Milling tool wear sample.
Tool blade image: 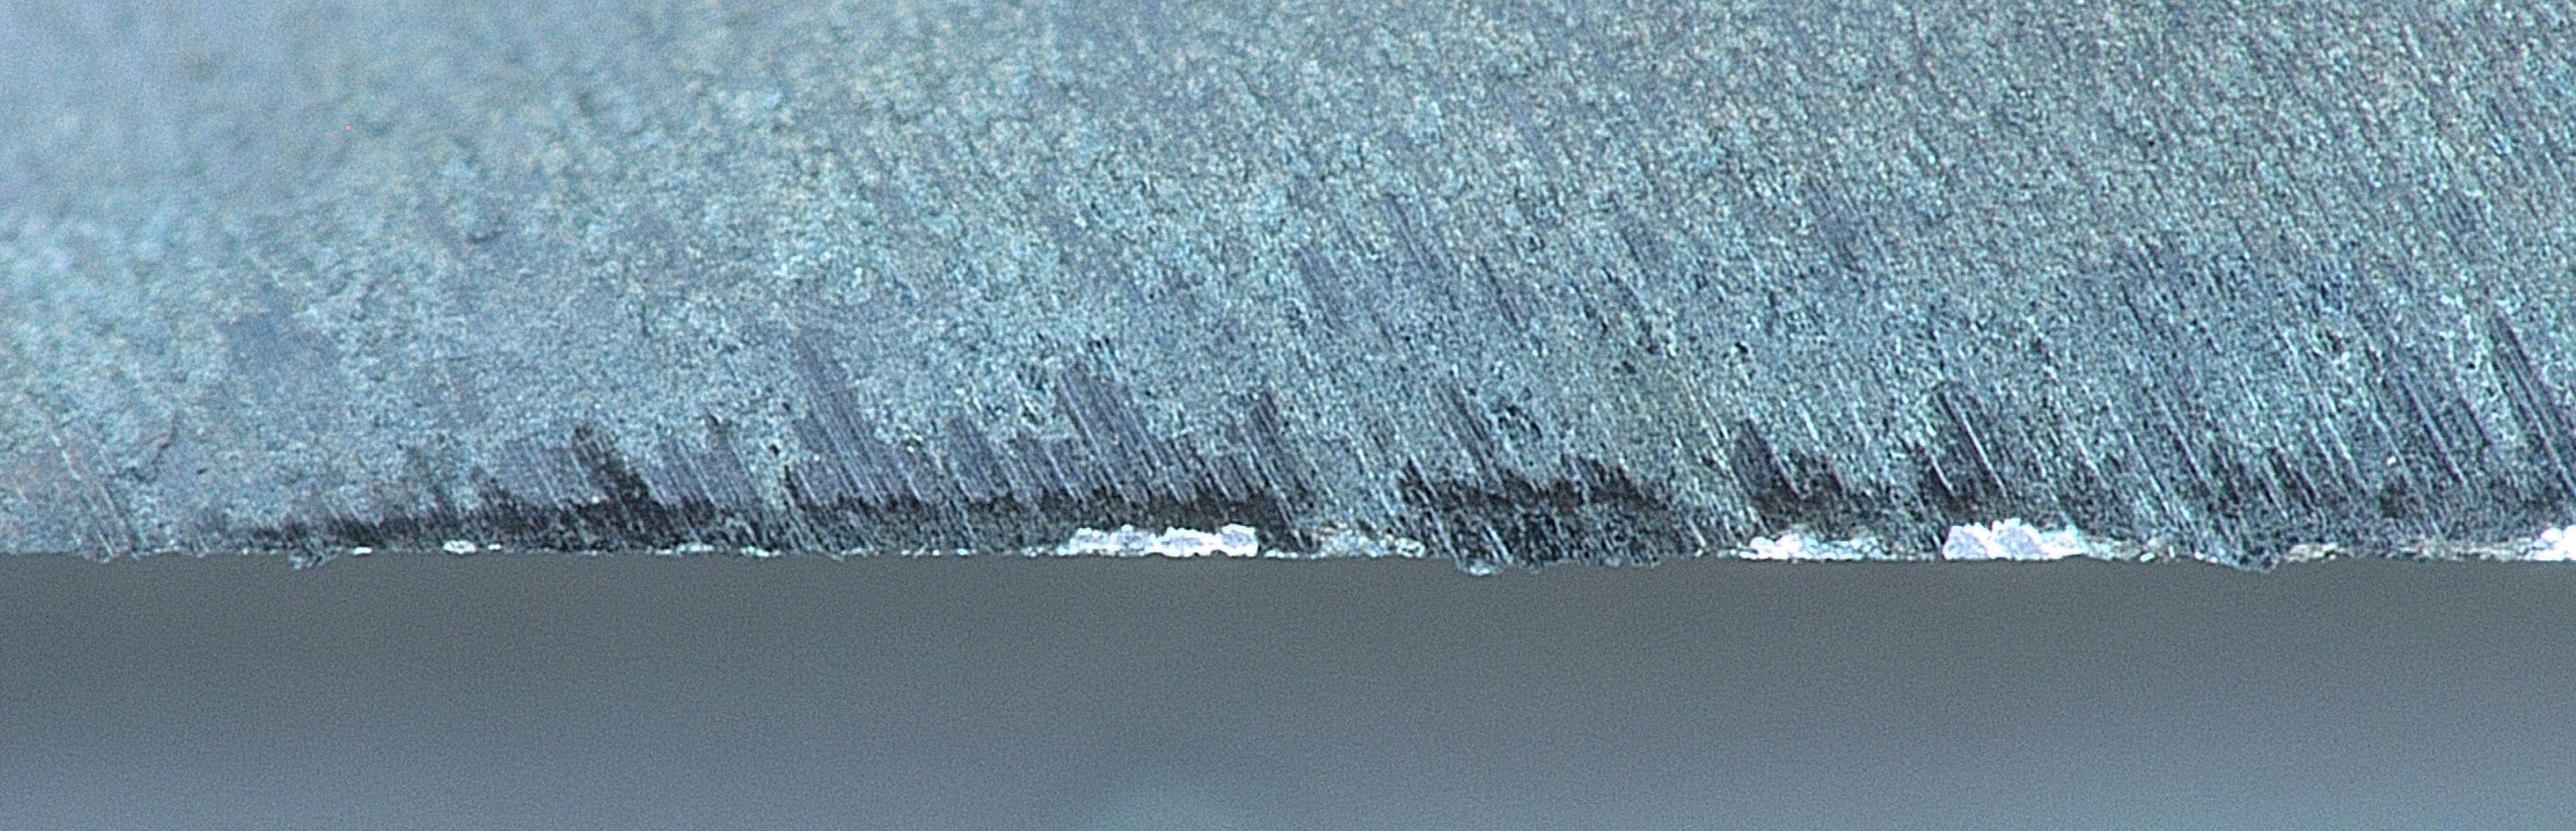
Chip image: 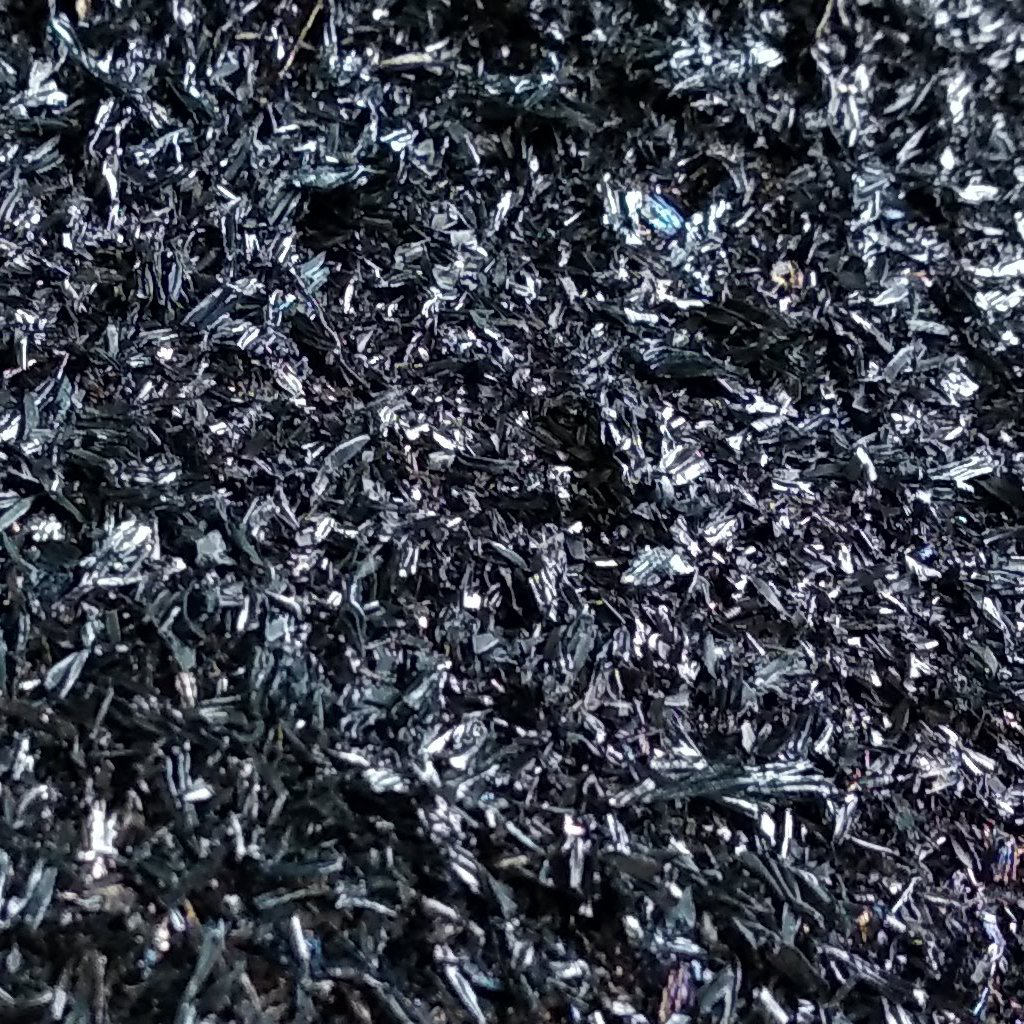
Workpiece image: 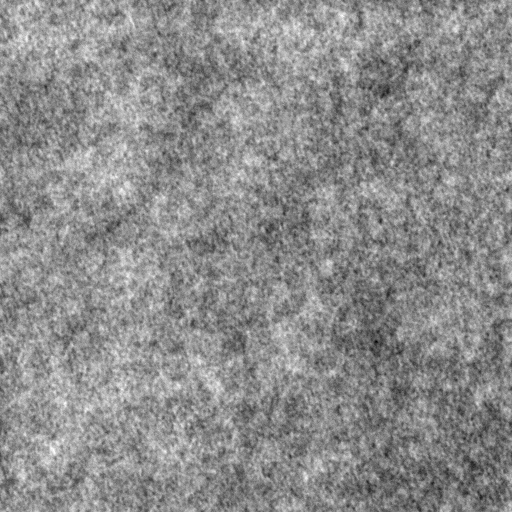
Tool wear state: dulled
Gaps: 0.3
Flank wear: 123.61
Overhang: 19.34
Force-signal Mel-spectrograms (X, Y, Z axes): 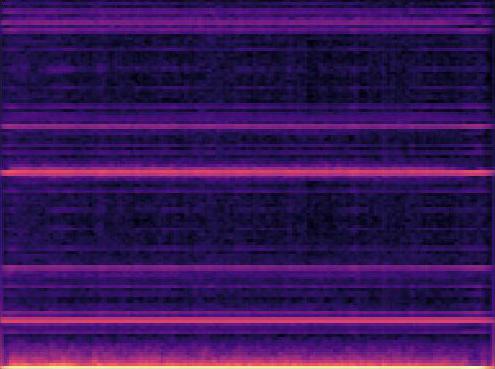 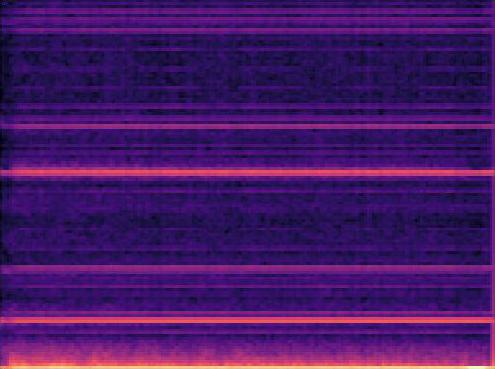 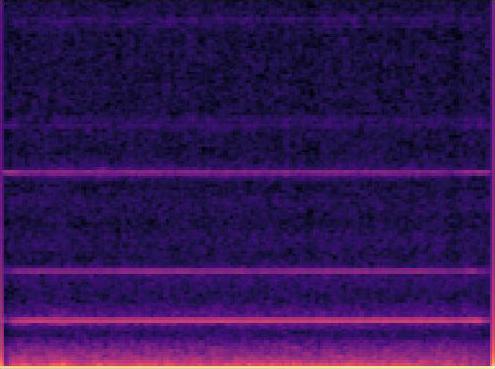
Force-signal scalograms (X, Y, Z axes): 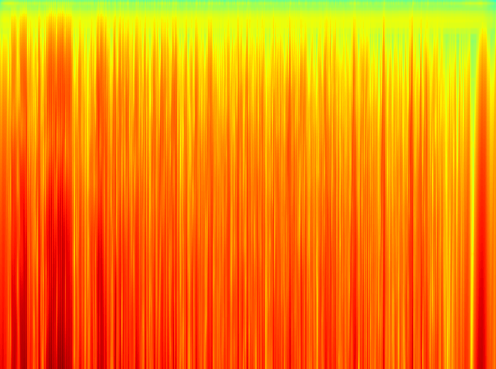 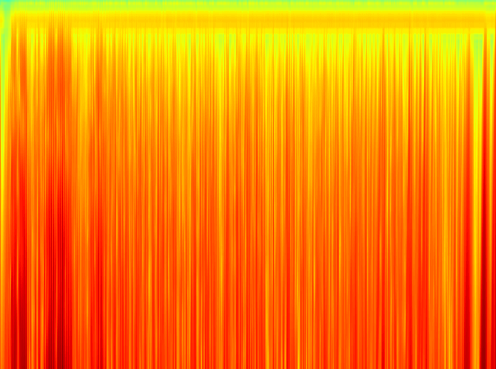 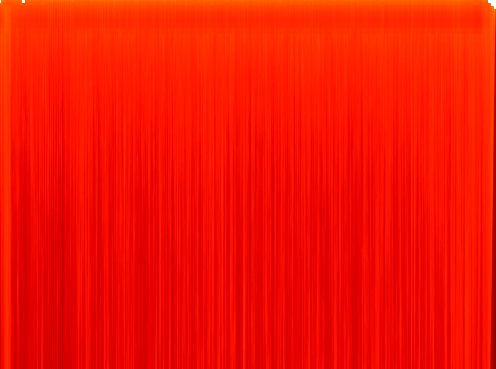
Force phase: accelerated_severe_wear